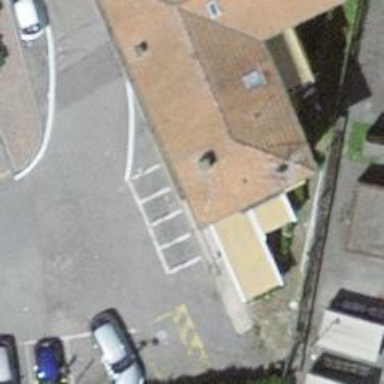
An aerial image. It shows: Cafe.